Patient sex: M
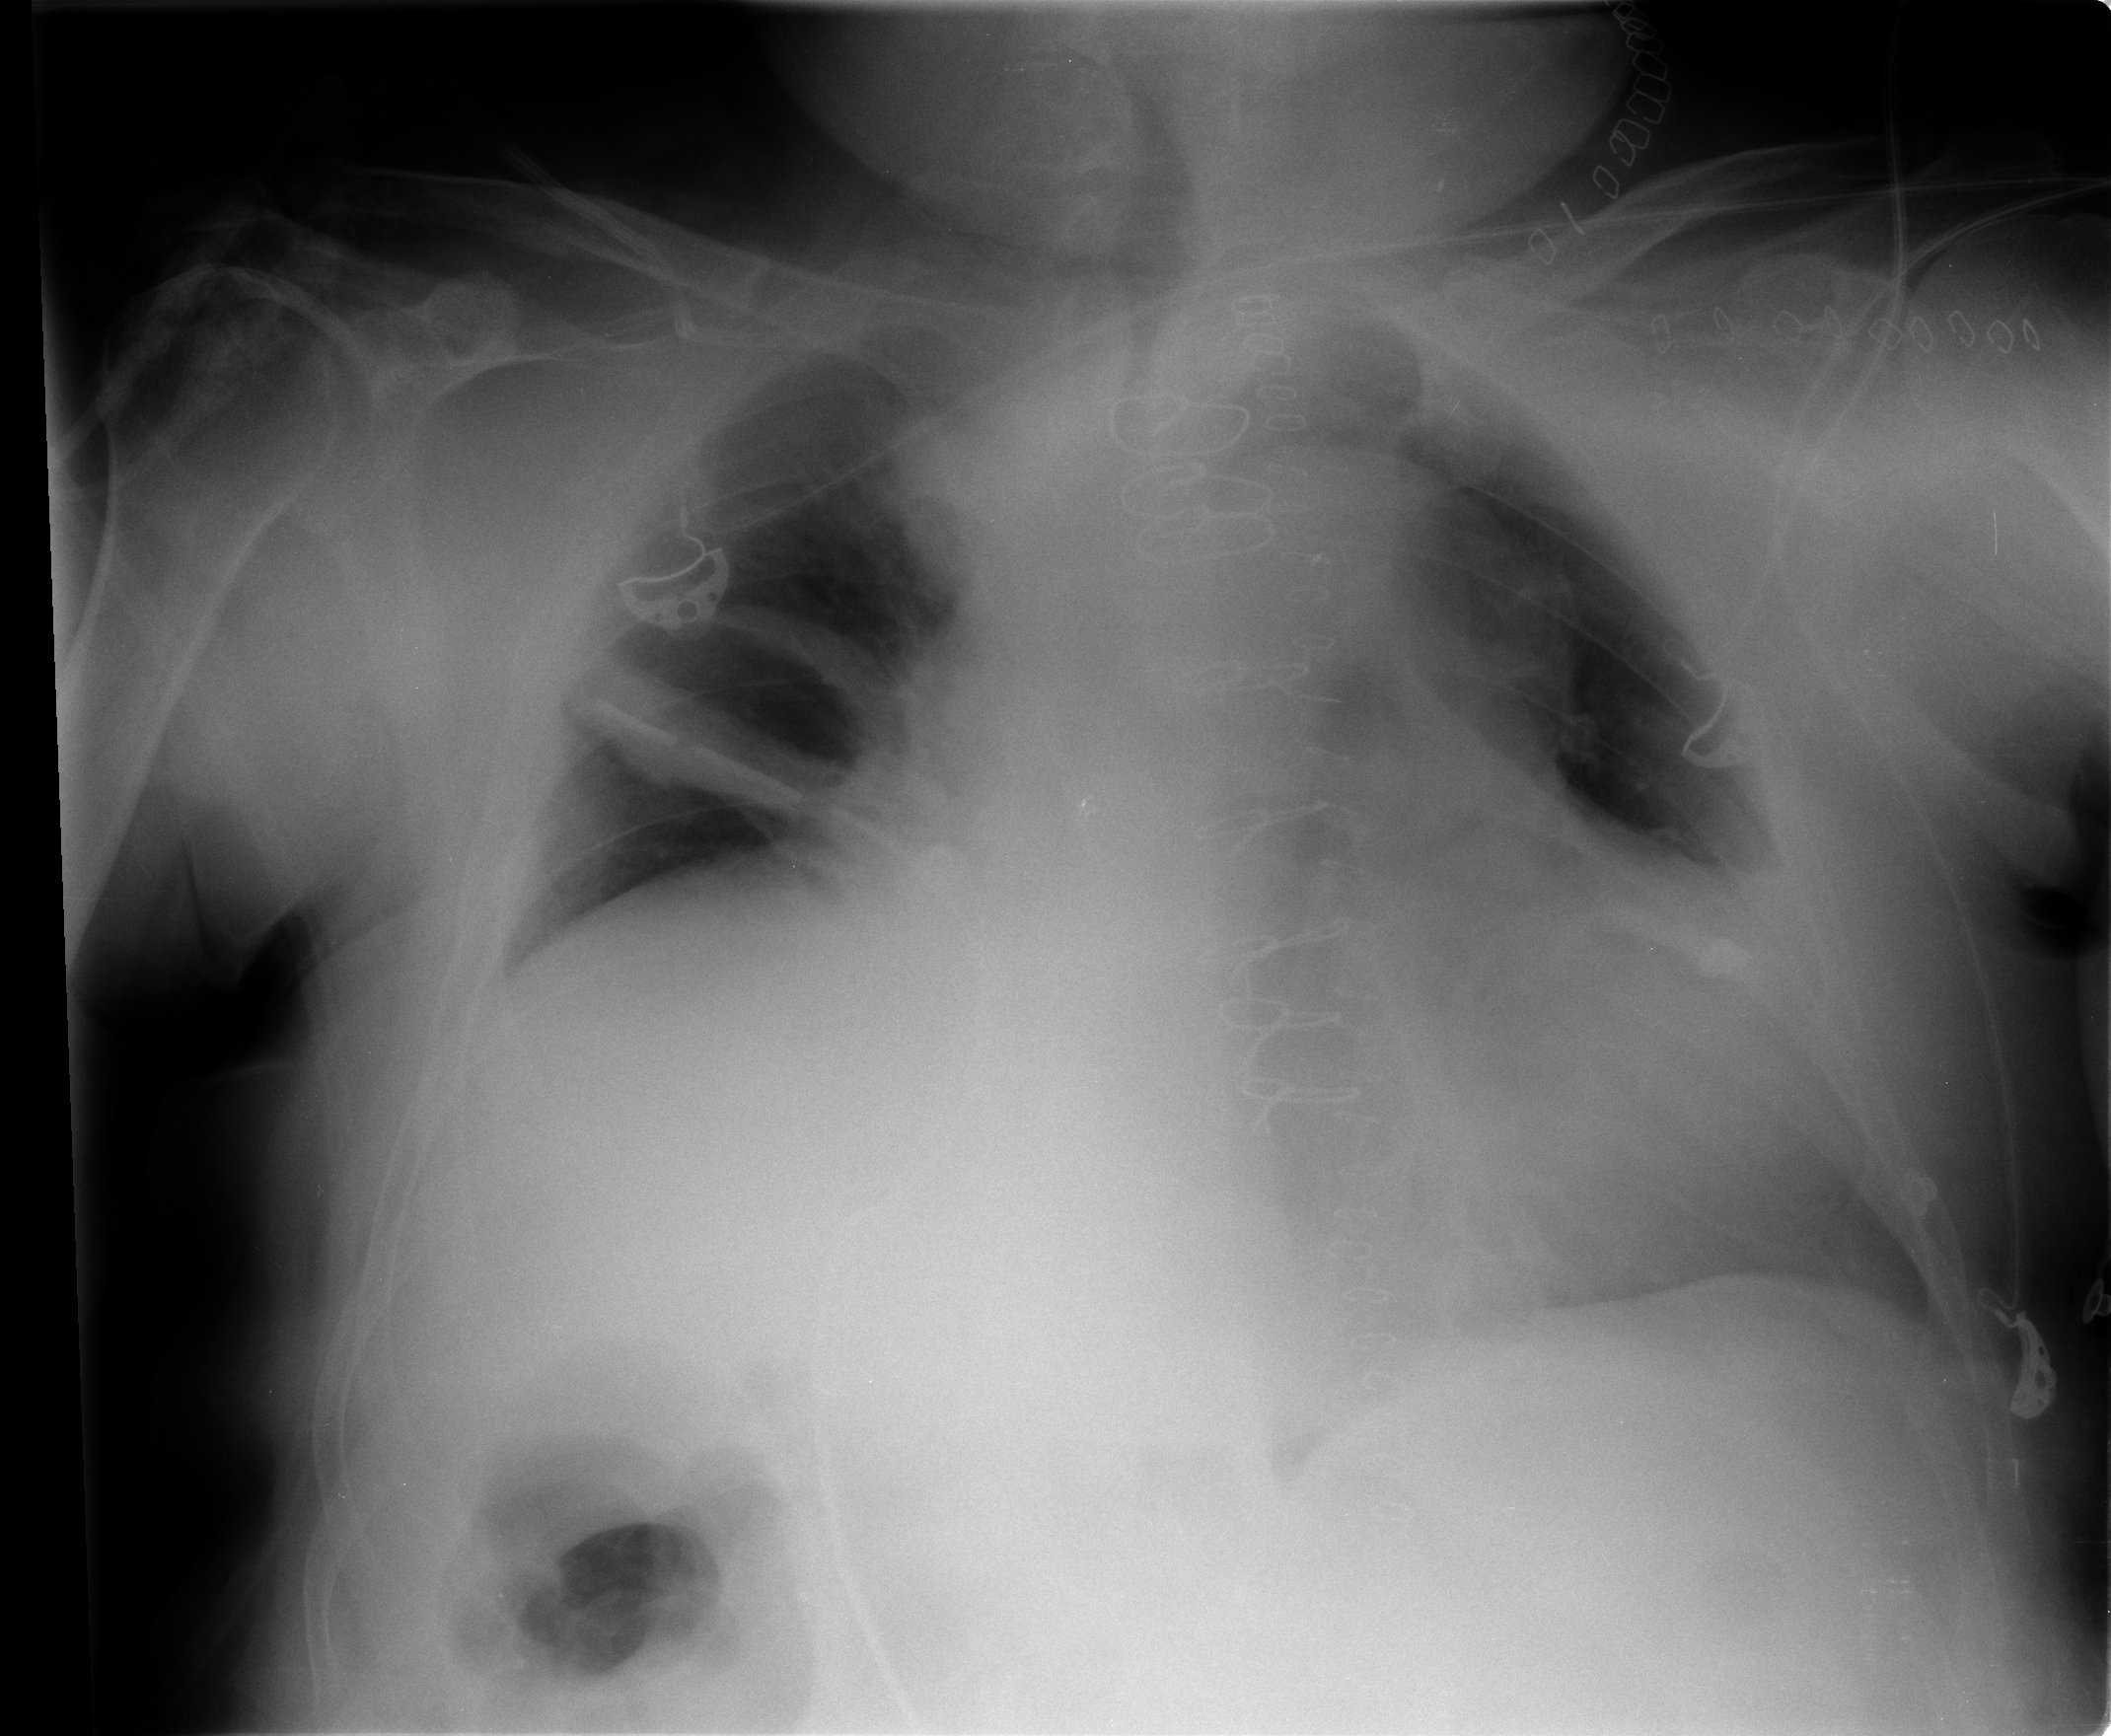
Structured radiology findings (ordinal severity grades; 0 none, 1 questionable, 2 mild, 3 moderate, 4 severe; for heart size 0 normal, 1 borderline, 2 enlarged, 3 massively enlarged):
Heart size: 2
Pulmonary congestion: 2
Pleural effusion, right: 0
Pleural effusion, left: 0
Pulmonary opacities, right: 0
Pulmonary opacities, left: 0
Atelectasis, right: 3
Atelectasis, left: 0